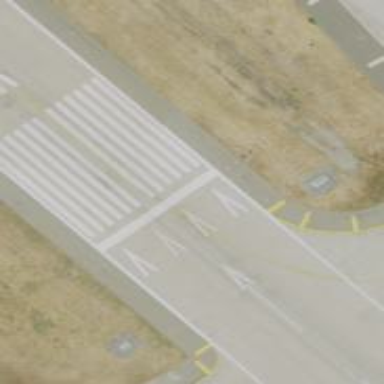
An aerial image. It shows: View of the airport threshold.